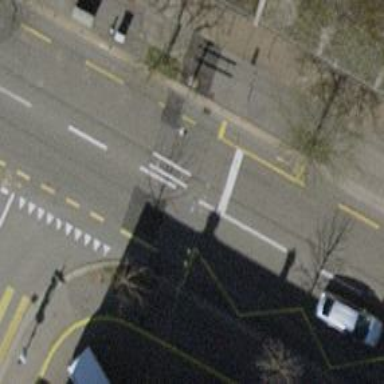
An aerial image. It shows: Road with traffic signals.